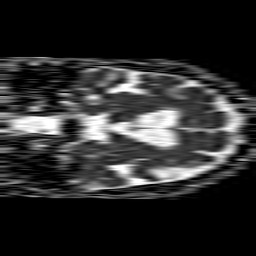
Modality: ADC
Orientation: coronal
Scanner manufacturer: philips
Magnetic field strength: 1.5 T
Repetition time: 4.6 s
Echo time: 0.08941 s